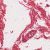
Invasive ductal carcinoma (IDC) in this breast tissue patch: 0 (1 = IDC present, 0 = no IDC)